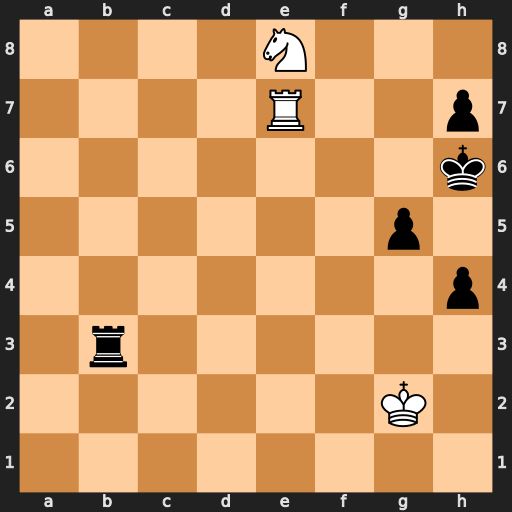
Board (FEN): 4N3/4R2p/7k/6p1/7p/1r6/6K1/8
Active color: w
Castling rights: -
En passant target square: -
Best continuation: Re6+ Kh5 Ng7+ Kg4 Re4#